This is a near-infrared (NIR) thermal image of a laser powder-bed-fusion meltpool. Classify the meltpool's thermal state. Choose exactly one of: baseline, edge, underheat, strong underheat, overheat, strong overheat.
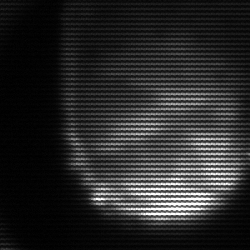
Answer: edge